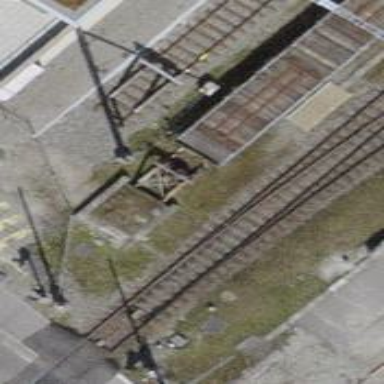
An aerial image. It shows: Railway buffer stop.